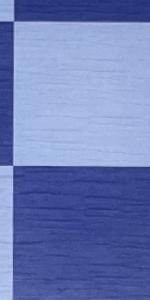
Label: Empty